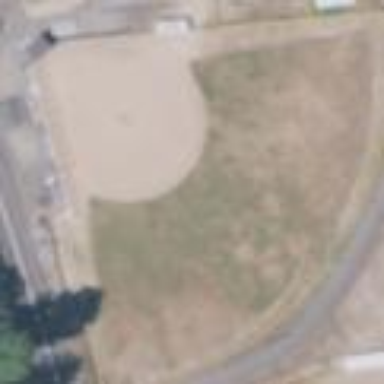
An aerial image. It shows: Baseball pitch for leisure land.